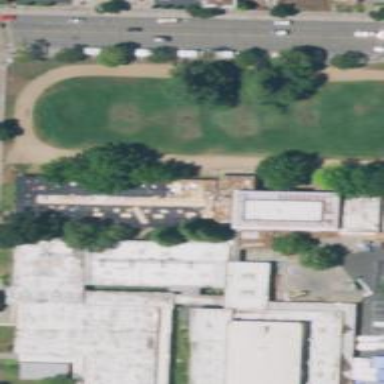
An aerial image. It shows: School building.